Field crop: maize
Growth stage: 2
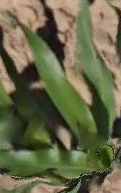
Species: maize